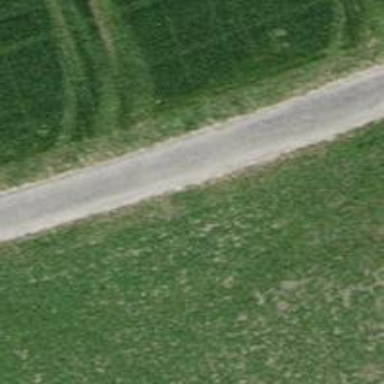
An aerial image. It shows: Gravel track with grade 2 quality.